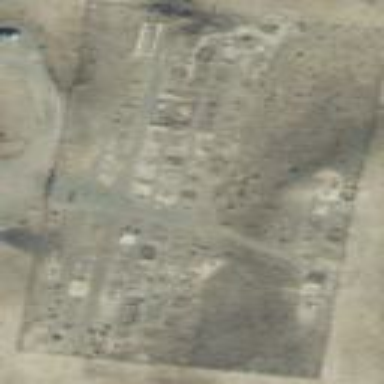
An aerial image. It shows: Cemetery.